Question: I am trying to install Microsoft Visual studio but i am constantly getting an Error 1317
I Tried using Error 1317 Repair Tool but it was not free.Is there any anohter way to fix this??
Thanx for the help.
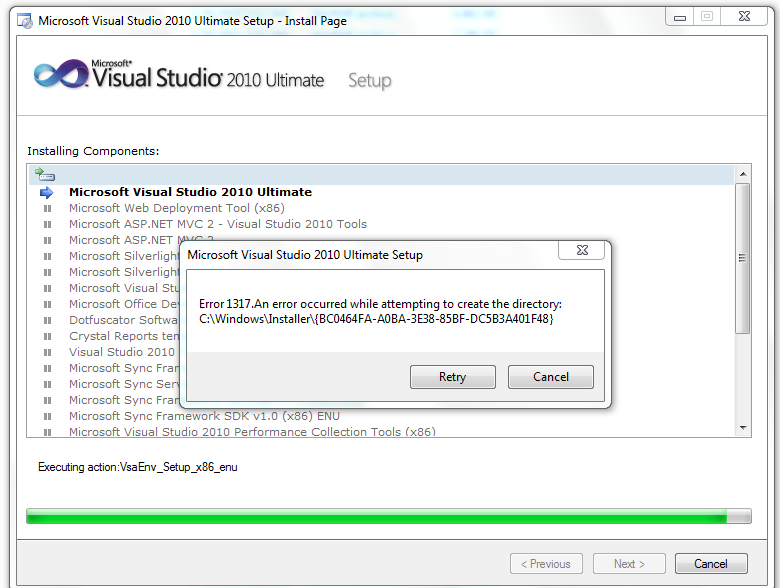
Answer: It was error due to some registry files were corrupted.I simply formatted my computer then installed Visual Studio.